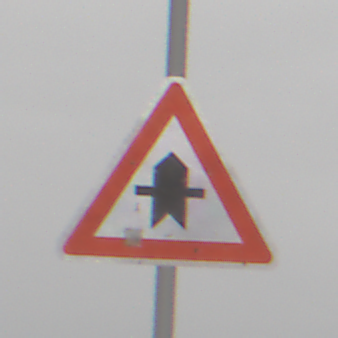
Verkehrszeichen: Vorfahrt
Umgebung: Outdoor, Nature
Tageszeit: MorningAfternoon
Wetter: Overcast
Licht: Natural
Jahreszeit: Winter
Kontrast: LowContrast